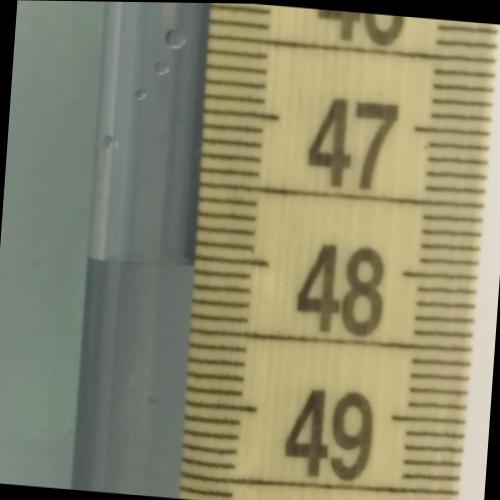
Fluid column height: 48.1 cm